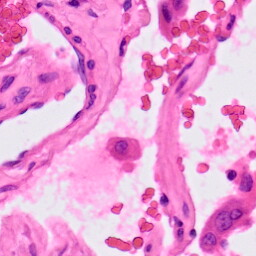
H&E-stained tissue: Lung